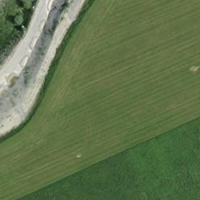
EUNIS habitat code: 56
Species observed at this site:
Draba verna